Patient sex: F
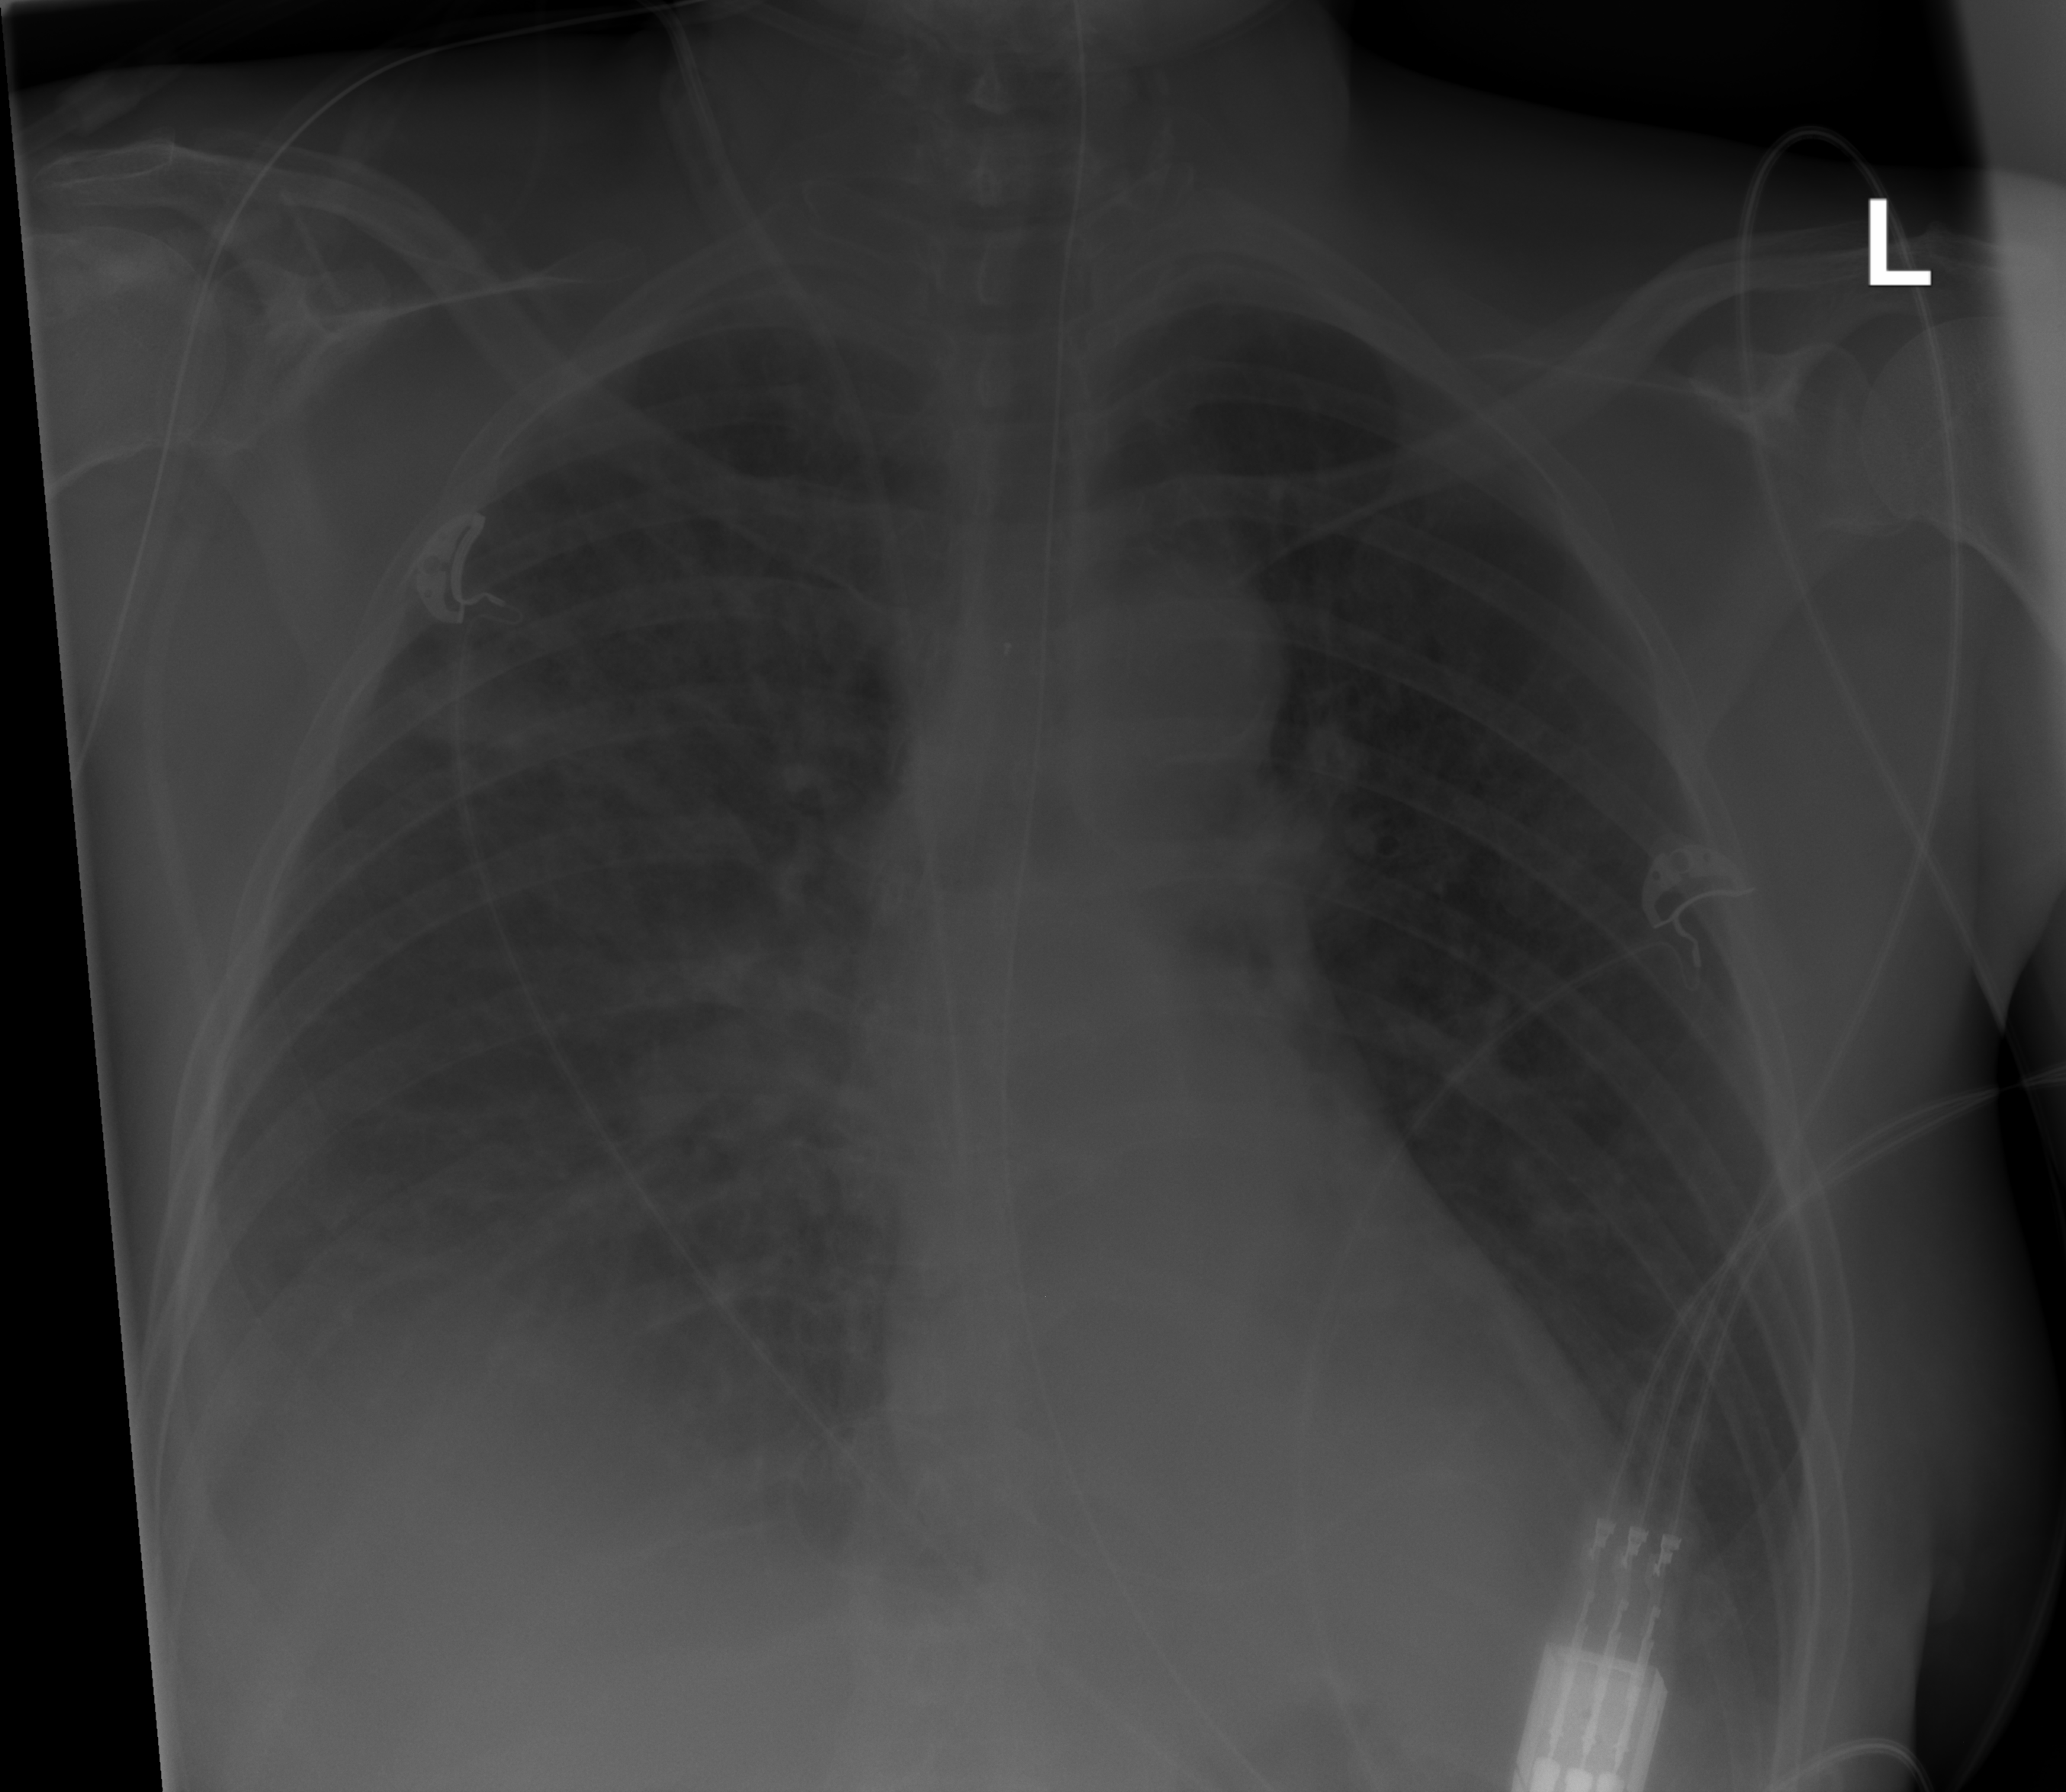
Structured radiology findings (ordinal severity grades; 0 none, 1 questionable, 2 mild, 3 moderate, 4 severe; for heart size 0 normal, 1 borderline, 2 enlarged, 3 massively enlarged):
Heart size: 0
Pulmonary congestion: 0
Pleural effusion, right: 3
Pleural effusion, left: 1
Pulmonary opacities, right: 1
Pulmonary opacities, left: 0
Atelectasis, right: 2
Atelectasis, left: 0